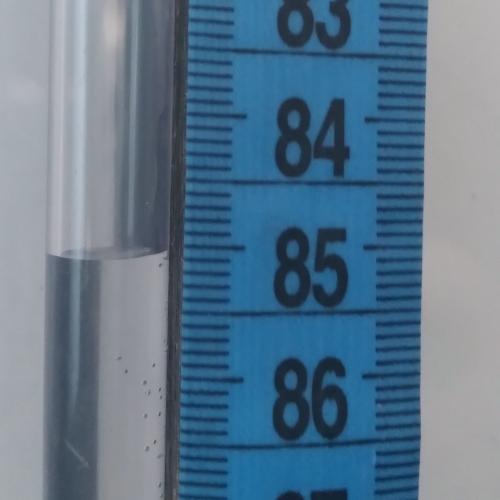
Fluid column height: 85.0 cm